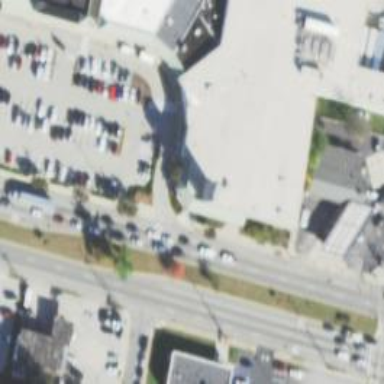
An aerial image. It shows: Healthcare clinic.